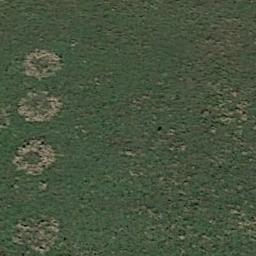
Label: meadow